Question:
A weird block that is presented in all view controllers pushed from this root viewcontroller. What is that and how to get rid of it?
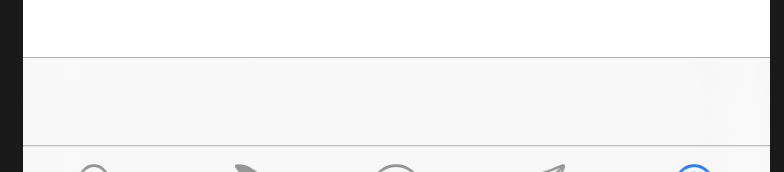
Answer: You need to uncheck "Show toolbar" in the attributes section of the view in the question.